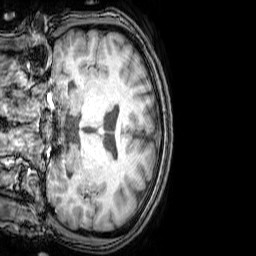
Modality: T1w
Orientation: coronal
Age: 22
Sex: female
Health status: healthy
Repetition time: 0.081 s
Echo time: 0.037 s